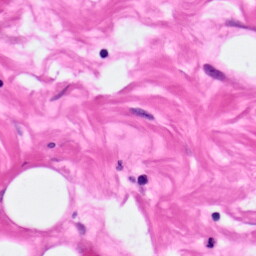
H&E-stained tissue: Pancreatic